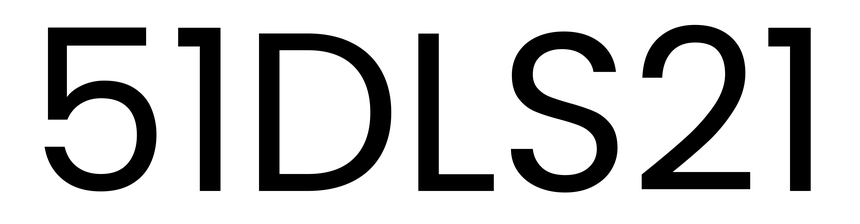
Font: Poppins-Regular